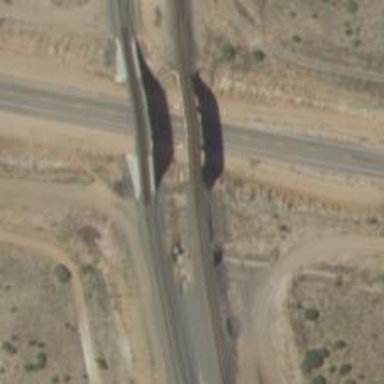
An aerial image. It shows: Railway bridge.